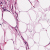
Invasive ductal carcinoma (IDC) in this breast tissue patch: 0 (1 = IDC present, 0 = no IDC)